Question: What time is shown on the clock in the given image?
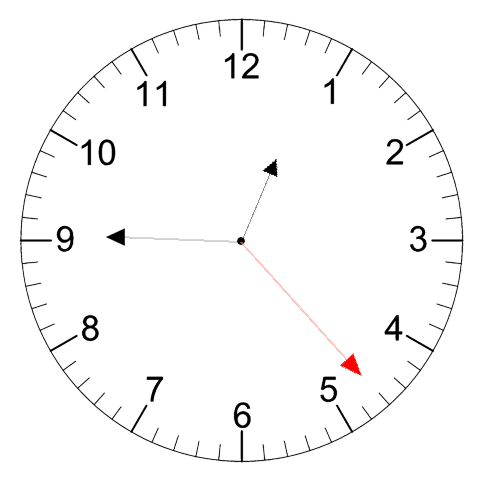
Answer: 12:45:23